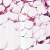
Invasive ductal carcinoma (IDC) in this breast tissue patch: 0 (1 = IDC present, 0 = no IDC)